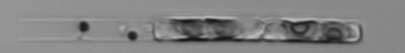
Label: Guinardia_delicatula_TAG_internal_parasite